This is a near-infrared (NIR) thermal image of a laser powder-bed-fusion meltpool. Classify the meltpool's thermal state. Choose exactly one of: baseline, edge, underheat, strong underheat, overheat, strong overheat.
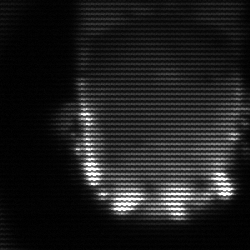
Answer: baseline